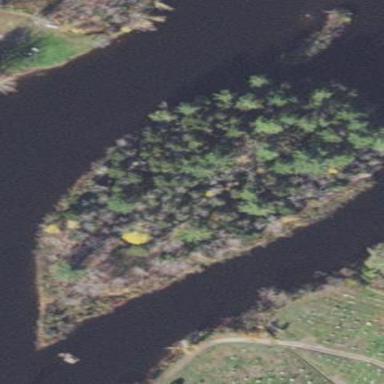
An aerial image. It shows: Island covered with woodland.